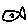
Label: fish